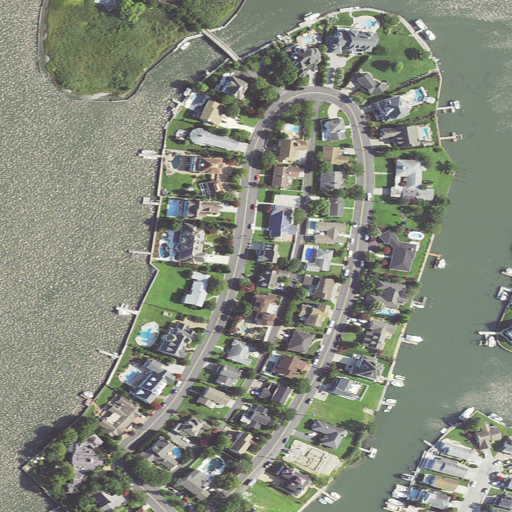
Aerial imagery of island in Maryland named Mallard Island containing medium intensity development, open water, low intensity development, herbaceous wetlands, high intensity development, and open development